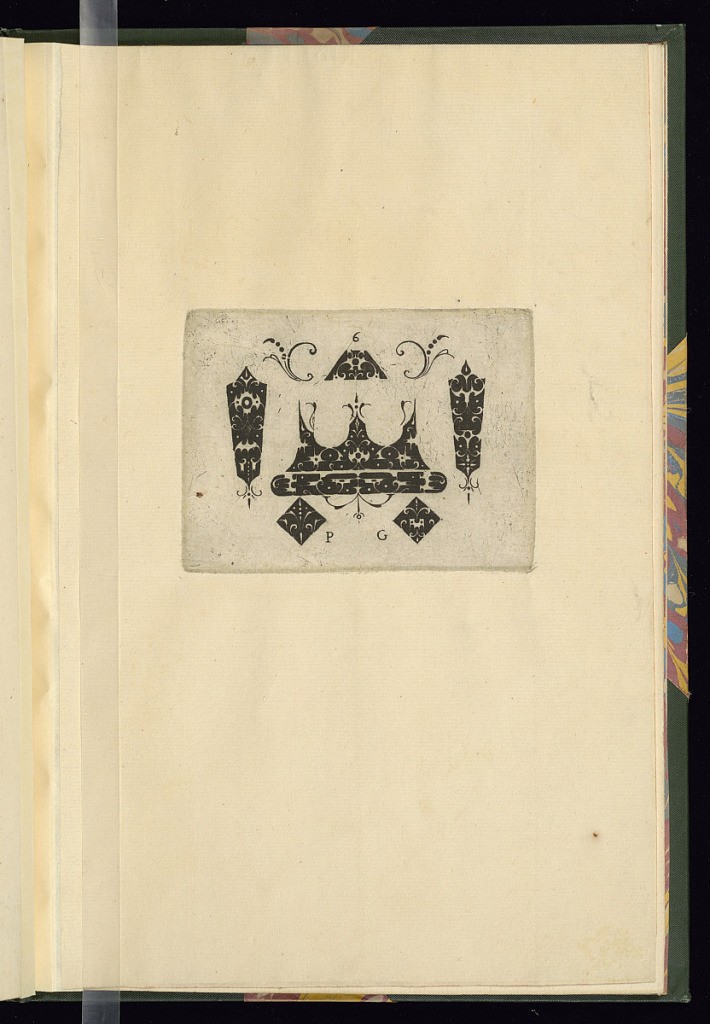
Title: Ornament Designs
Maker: Pierre Gandin, French, active 15??-16??
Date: early 17th century
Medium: Etching on paper
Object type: Print
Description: Plate with ornament or jewelry patterns in silhouette featuring c-scrolls, dots, and fleurons. The plate is numbered and signed.